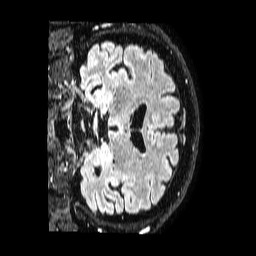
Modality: FLAIR
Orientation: coronal
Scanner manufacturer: philips
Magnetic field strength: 1.5 T
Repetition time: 4.8 s
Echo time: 0.3 s